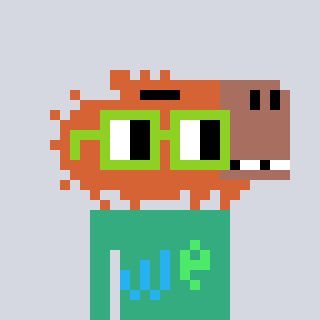
a pixel art character with square light green glasses, a capybara-shaped head and a teal-colored body on a cool background